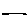
Label: line